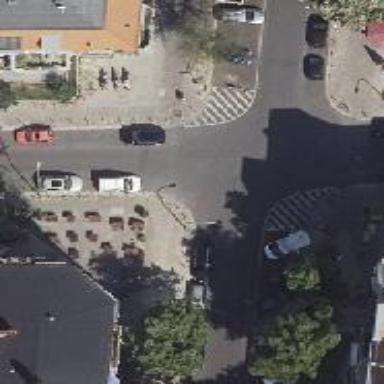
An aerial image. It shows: Asphalt footway with unmarked crossing.